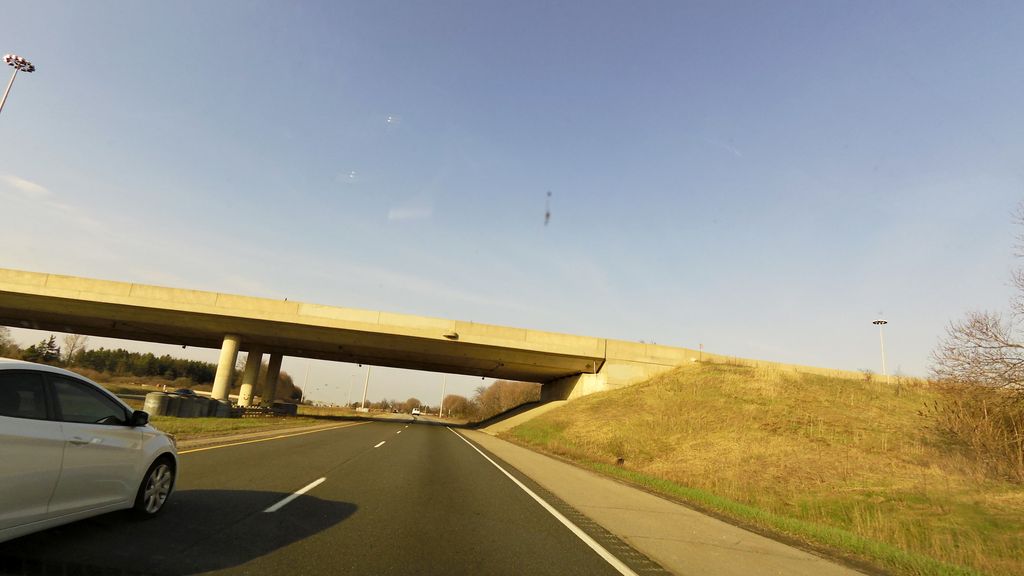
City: hamilton